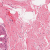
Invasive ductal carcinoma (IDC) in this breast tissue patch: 0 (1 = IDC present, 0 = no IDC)